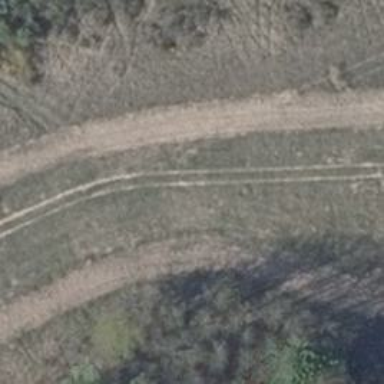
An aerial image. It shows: Dirt track with grade 4 track type.